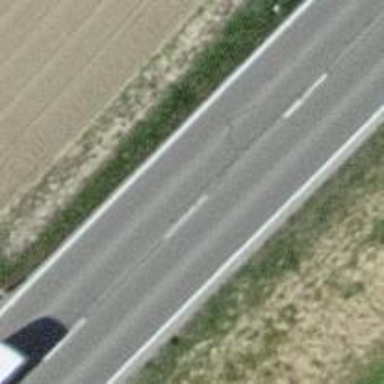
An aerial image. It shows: Primary highway.